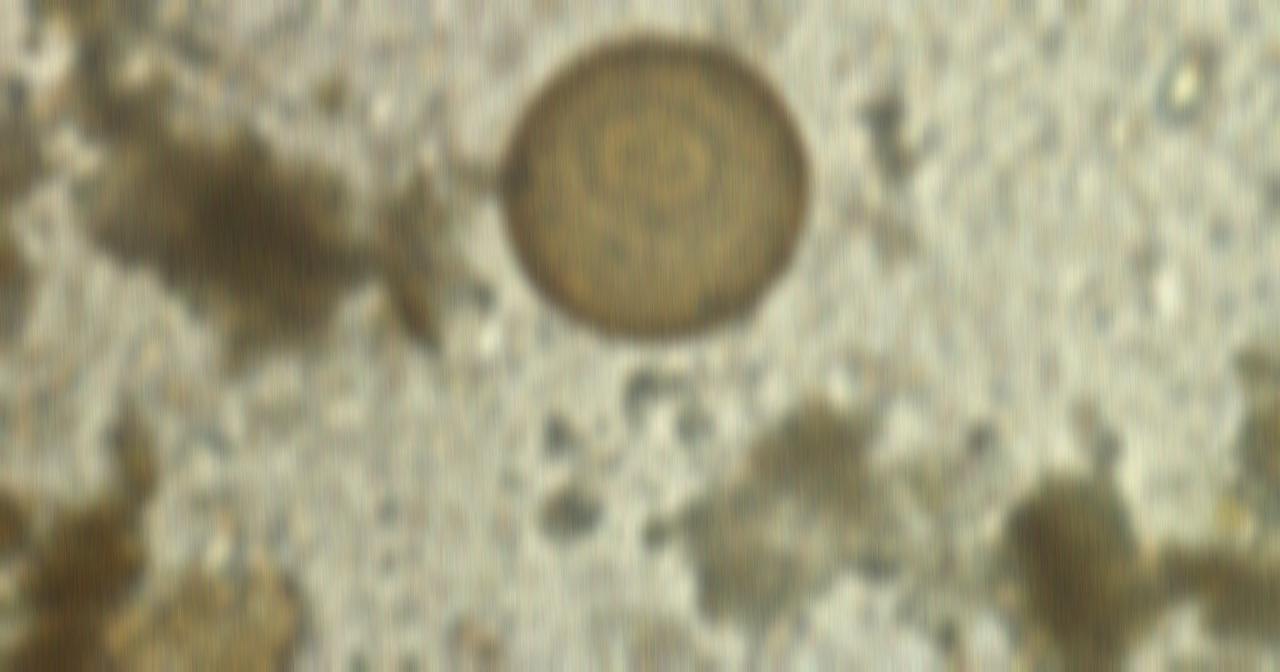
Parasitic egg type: Hymenolepis diminuta